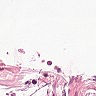
Metastatic tissue present: no